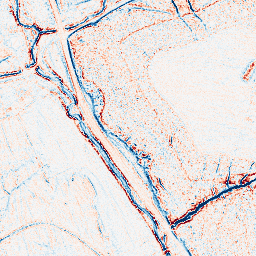
Category: edge_preserving
Decomposition family: anisotropic_diffusion
Decomposition parameters: iterations: 5
kappa: 100
gamma: 0.15
Upsampling method: cubic_catmull_rom
Upsampling parameters: scale: 8
Upsampling scale: 8